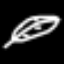
Label: leaf